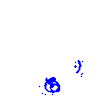
Particle: proton